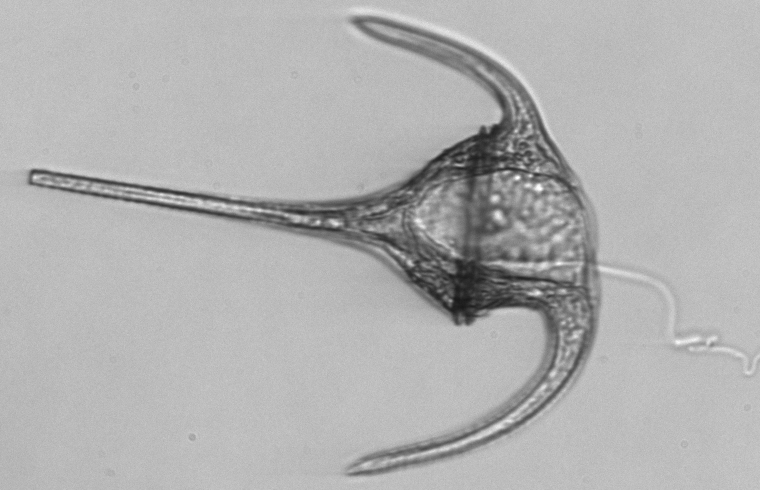
Label: Tripos